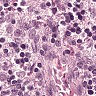
Metastatic tissue present: no